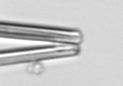
Label: Thalassionema